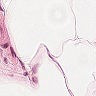
Metastatic tissue present: no